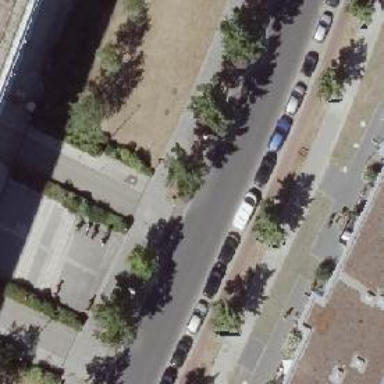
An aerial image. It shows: Residential road with asphalt surface. There are sidewalks on both sides and street side parking available.